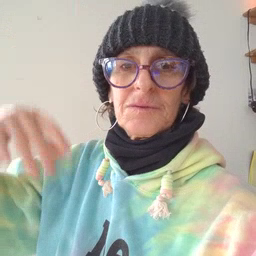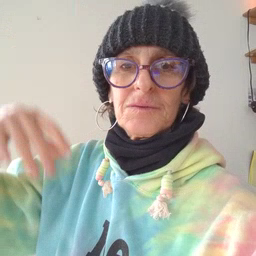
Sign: shower